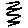
Label: zigzag